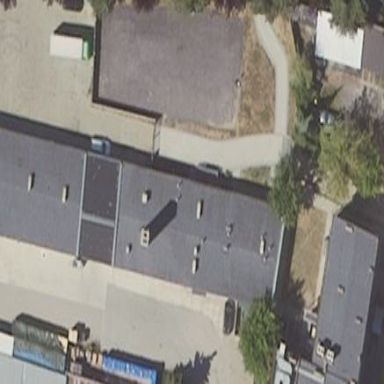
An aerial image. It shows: School with the landuse designated as school.